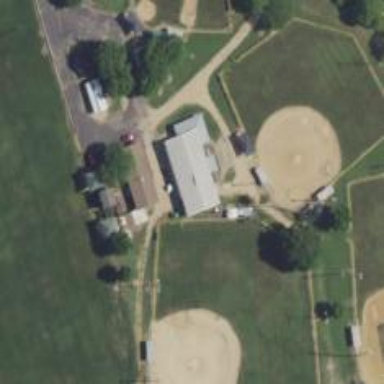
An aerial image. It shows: Baseball pitch for leisure land.